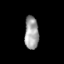
Tissue: skin
Cell type: Epithelial cells
Senescence score: 0.2291
Nuclear area (px): 455
Mean DAPI intensity: 158.635